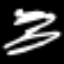
Label: squiggle